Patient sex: M
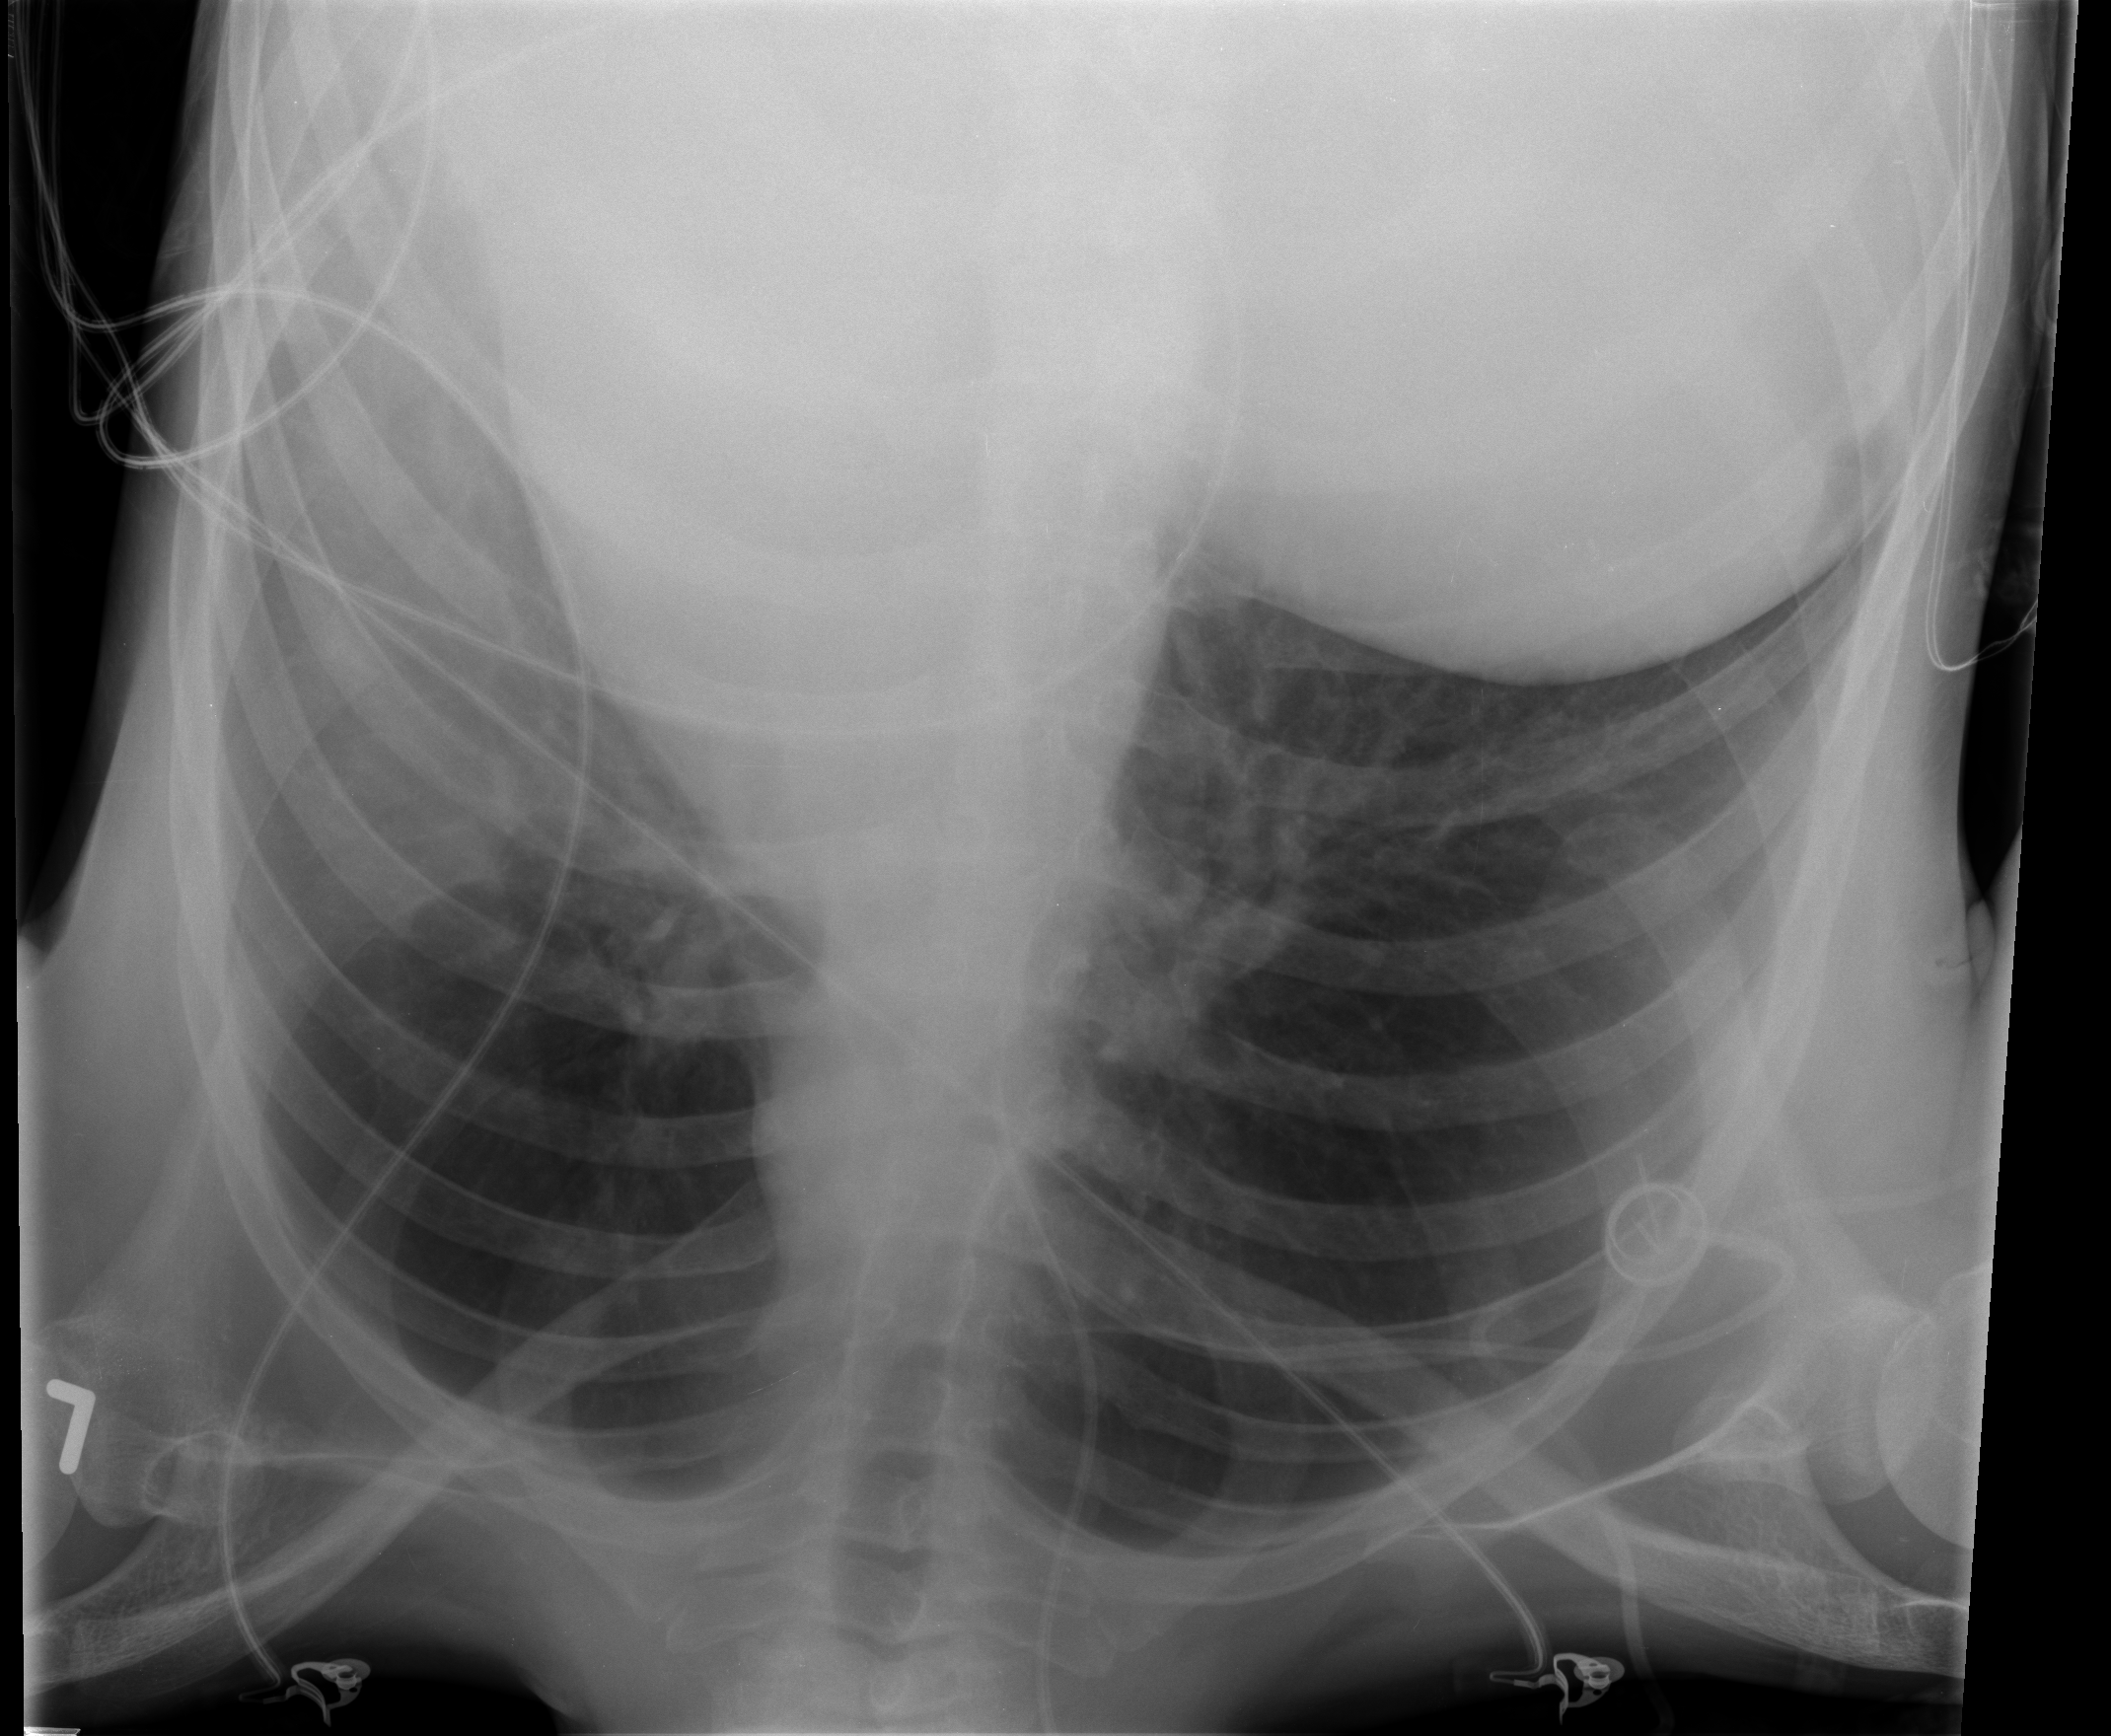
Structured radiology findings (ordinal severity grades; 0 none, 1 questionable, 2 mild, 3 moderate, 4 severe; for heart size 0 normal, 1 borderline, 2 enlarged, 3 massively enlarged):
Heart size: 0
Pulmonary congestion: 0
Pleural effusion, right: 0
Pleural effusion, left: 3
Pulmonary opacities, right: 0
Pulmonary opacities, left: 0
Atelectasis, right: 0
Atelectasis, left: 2